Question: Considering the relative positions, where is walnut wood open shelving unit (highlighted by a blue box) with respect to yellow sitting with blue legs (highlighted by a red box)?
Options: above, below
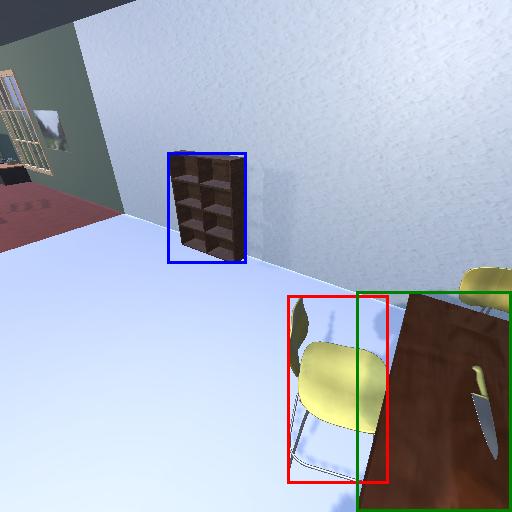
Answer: above